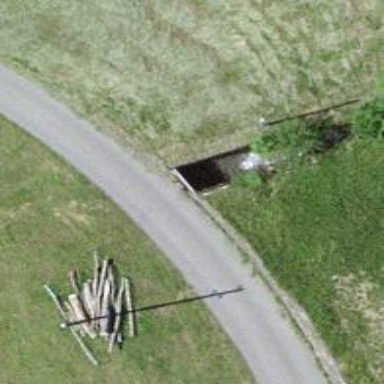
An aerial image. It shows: Retaining wall.